一年级 · 计数

有 \$ \qquad \$根小棒。
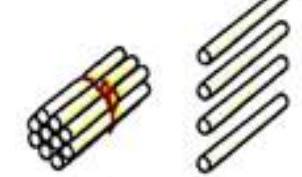
答案: 14